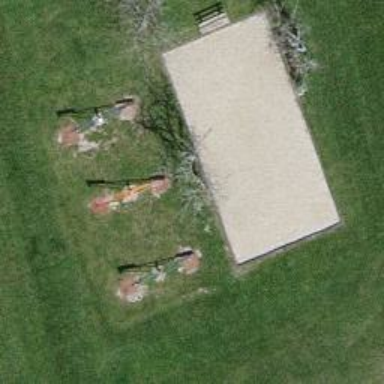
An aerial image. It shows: Playground area for leisure land.